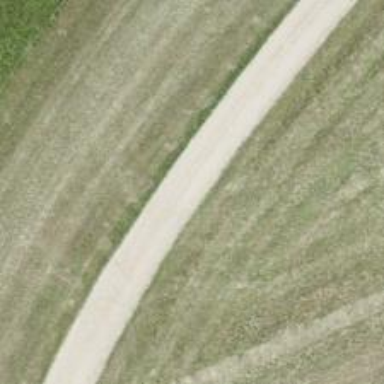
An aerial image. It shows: Unpaved service road.